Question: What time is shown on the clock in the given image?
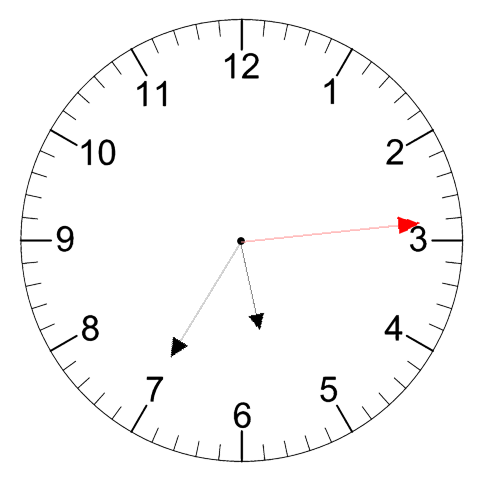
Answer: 05:35:14